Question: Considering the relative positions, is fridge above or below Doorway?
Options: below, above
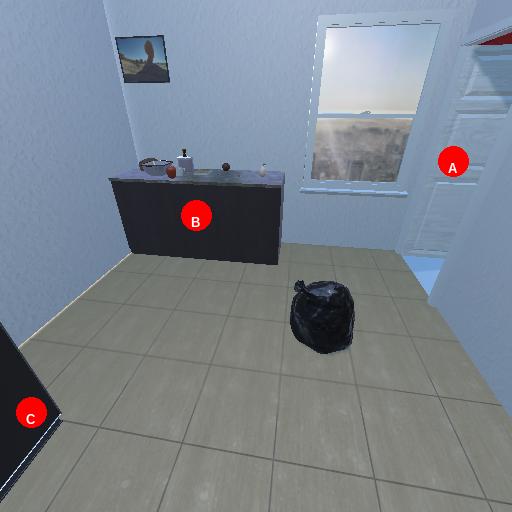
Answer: below